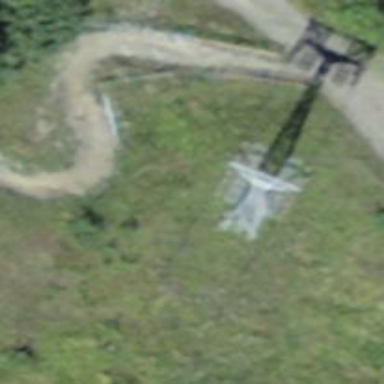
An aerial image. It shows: Pylon for aerialway.